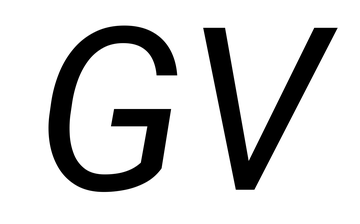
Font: Roboto-Italic_Italic